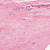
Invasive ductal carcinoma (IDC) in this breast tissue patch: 0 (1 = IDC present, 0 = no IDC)